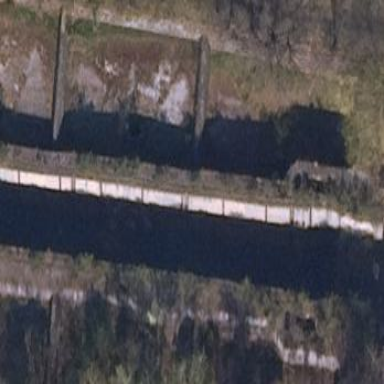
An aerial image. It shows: Historic ruins of building.